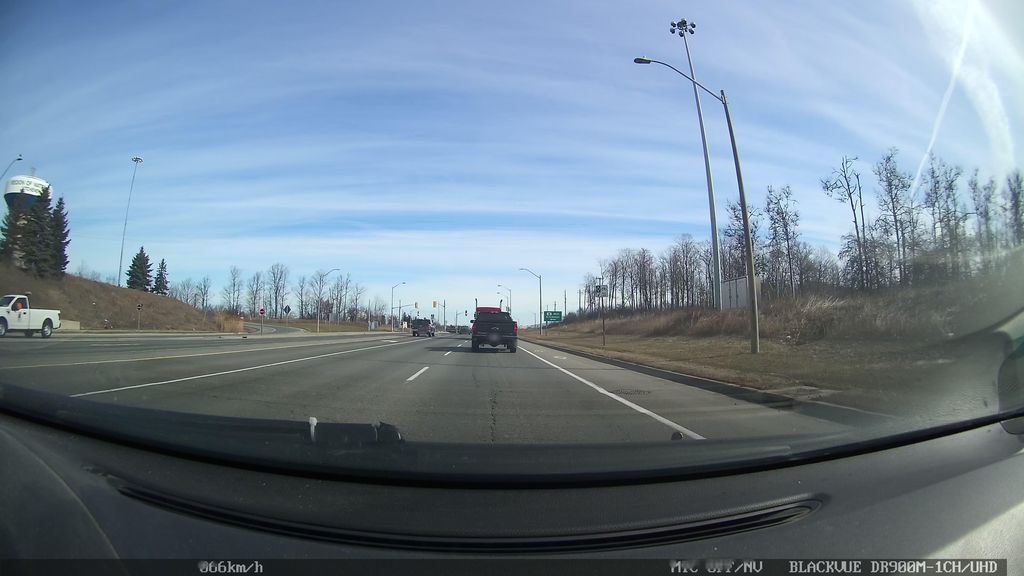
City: kitchener-waterloo